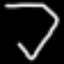
Label: diamond